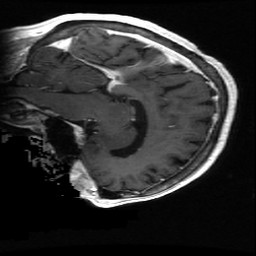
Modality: T1w
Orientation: sagittal
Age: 68
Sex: female
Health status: ill